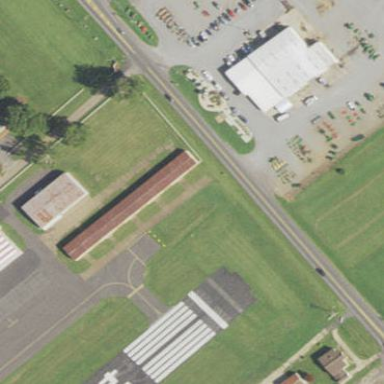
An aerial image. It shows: Hangar building.